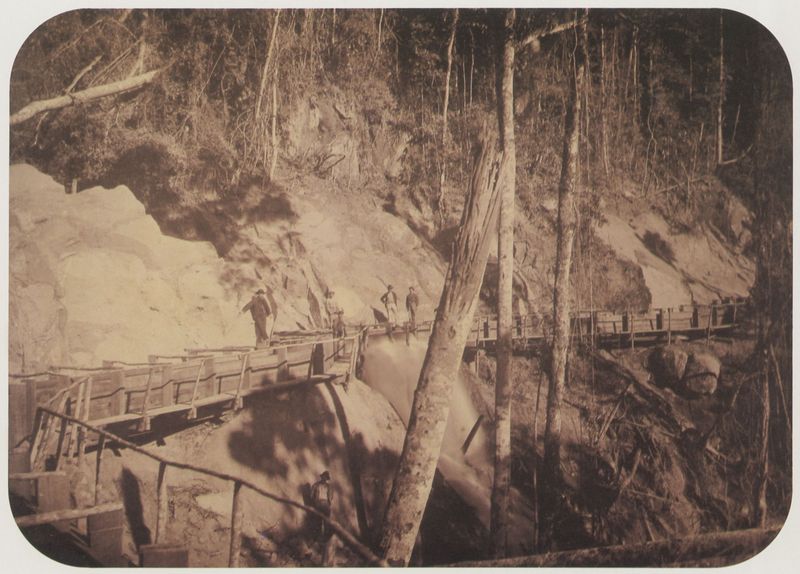
Titel: Bau der Wasserleitung durch den Urwald nach Rio
Künstler: Marc Ferrez
Standort: Rio de Janeiro
Institution: Sammlung Gilberto Ferrez
Schlagwörter: baum, berg, felsen, gestein, mann, schatten, weiß, baumstämme, bäume, landschaft, menschen, ocker, sand, äste, braun, grau, hell, holz, hut, licht, männer, schwarz, weg, beige, leute, alt, mensch, rahmen, stehen, stein, steine, baumstamm, natur, stamm, brücke, brüstung, gehen, pfad, sonne, drei, wald, rund, schlagschatten, abhang, berge, fels, felswand, gebirge, hang, kahl, schlucht, steil, sepia, arbeiter, böschung, sturzbach, tannen, steg, sturm, stämme, treppe, hat, men, people, stair, stairs, steps, white, black, green, old, balken, bohlen, brown, geländer, railing, stufen, wooden, bretter, waldrand, foto, fotografie, photographie, stümpfe, gang, stangen, abgrund, tanne, photo, ecken, wood, wurzeln, abholzung, holzfäller, roden, cliff, man, rock, rocks, stone, tree, wanderer, konstruktion, hill, water, trees, nadelwald, waldarbeit, forest, path, hänge, drawing, black and white, shadow, abgerundet, stumpf, bau, fall, baumstumpf, wanderung, hölzer, wet, klamm, wanderweg, bridge, brücken, dirt, trunk, stempen, construction, walk, stiegen, erholung, baume, bruch, passepartout, waldarbeiter, splitter, gebrochen, bush, handlauf, reparatur, geborsten, work, waterfall, tan, bergwerk, abgebrochen, branch, round, photograph, photography, sibirien, abraum, plank, workers, rundhölzer, persoen, holztransport, abholzen, gerodet, pfoaten, wnderer, woods, boulder, trunks, snad, build, guys, dead trees, mountain side, visitor, bridgel, tna, wooden bridge, wtaerfall, sepya